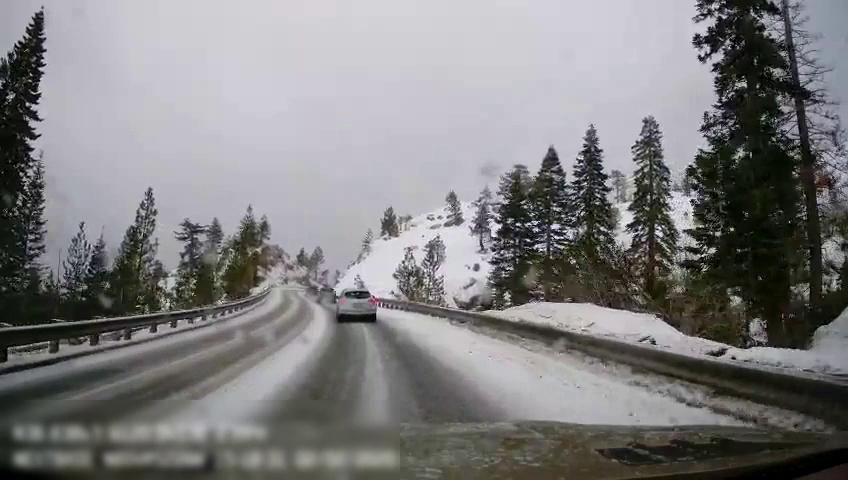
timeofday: Day
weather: Snowy
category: Drivable Space
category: Vehicles | Car
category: Vehicles | Car
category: Vehicles | Car